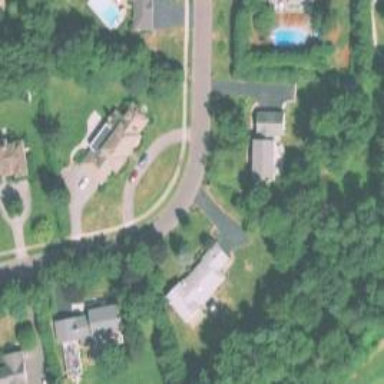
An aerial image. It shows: Driveway.